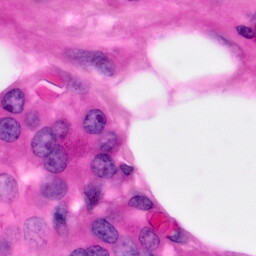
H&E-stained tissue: Pancreatic